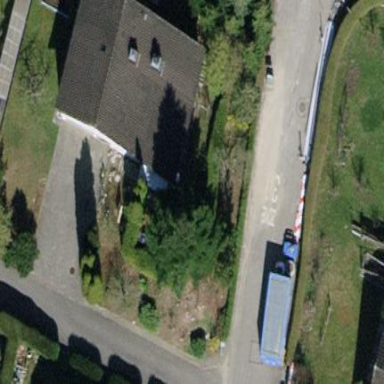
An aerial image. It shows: Detached building.